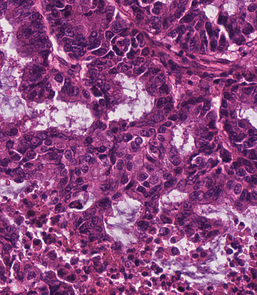
Tumor epithelial tissue: yes
Tumor-associated stroma tissue: yes
Normal tissue: no